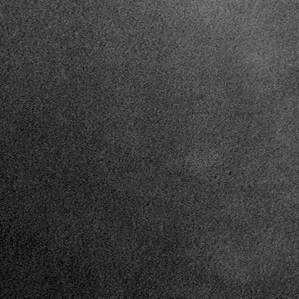
Label: frost